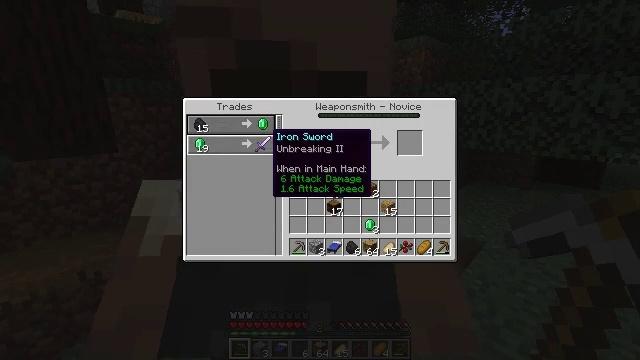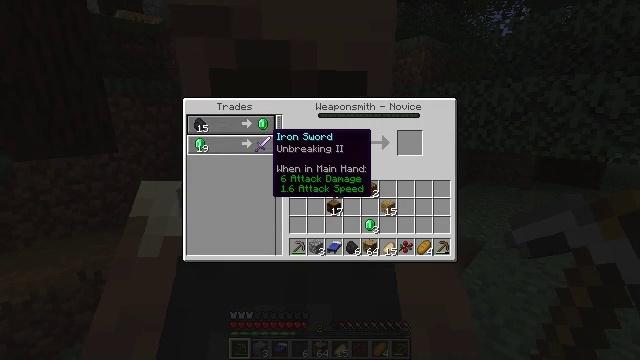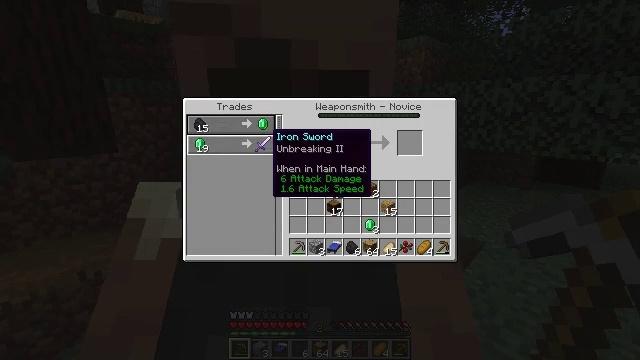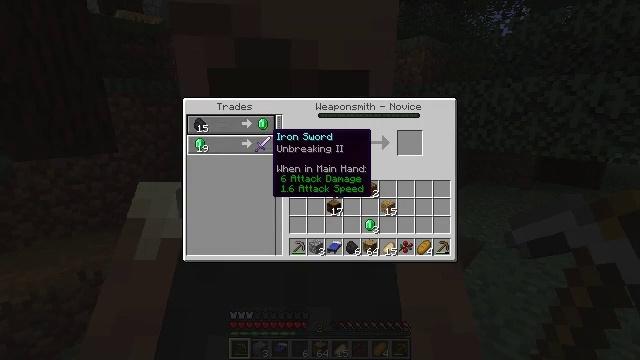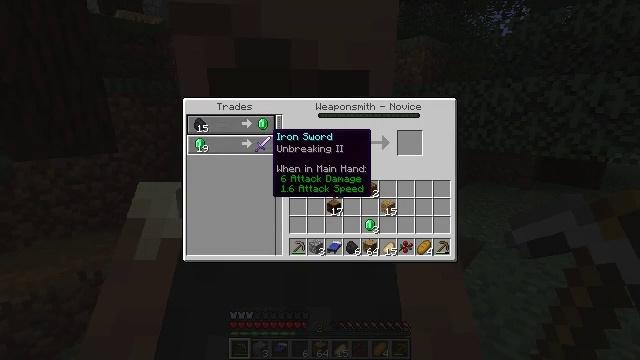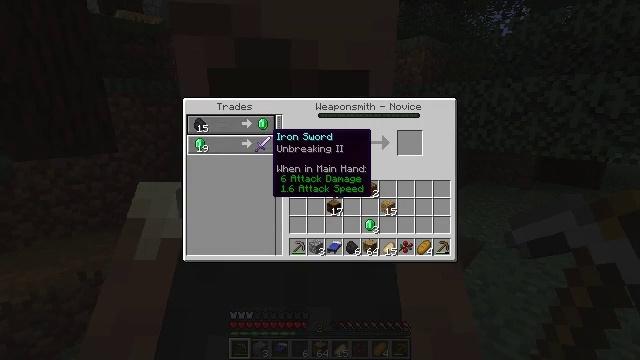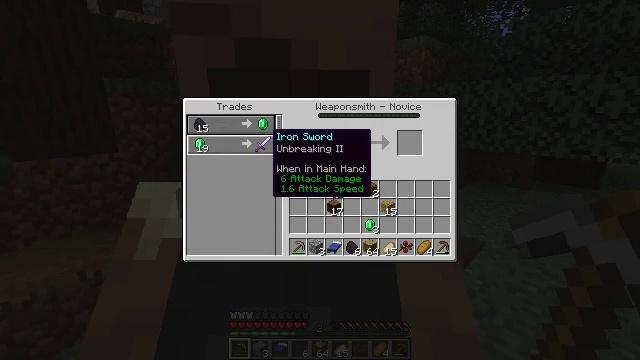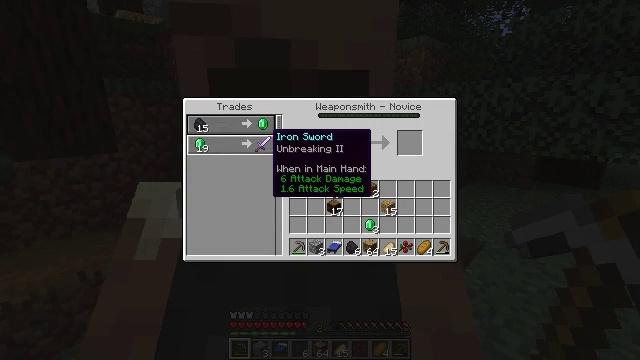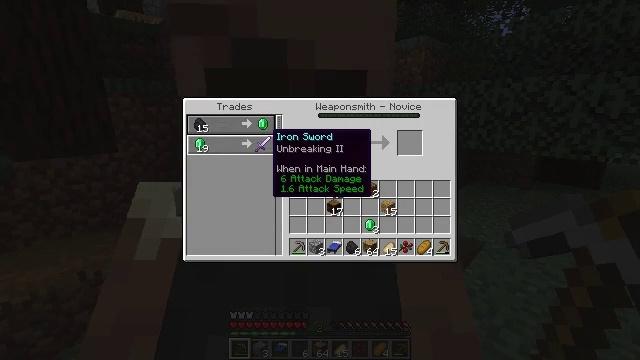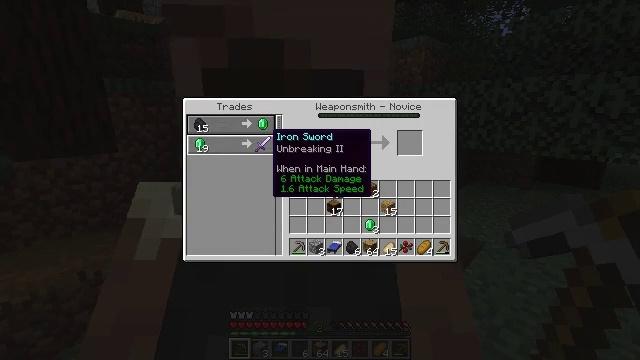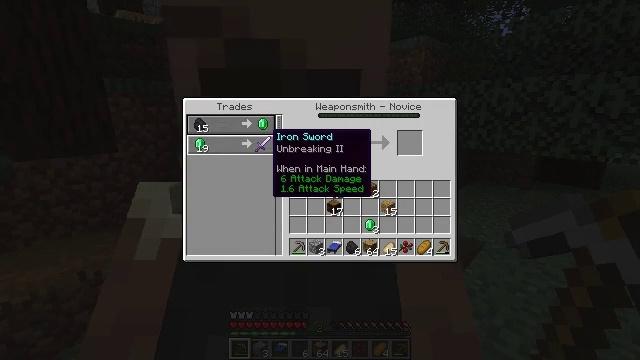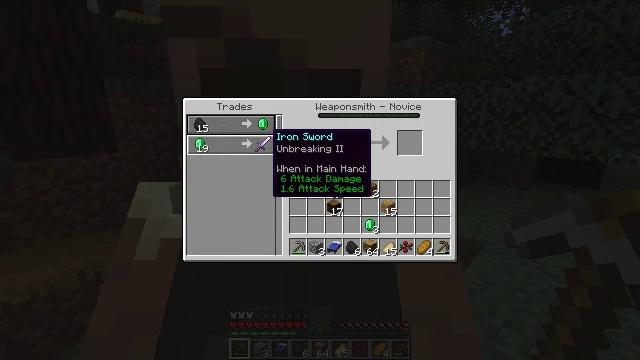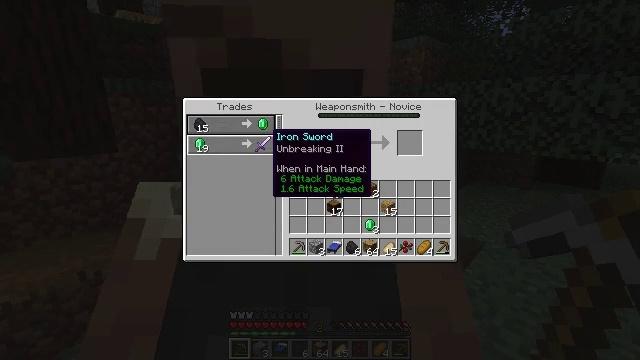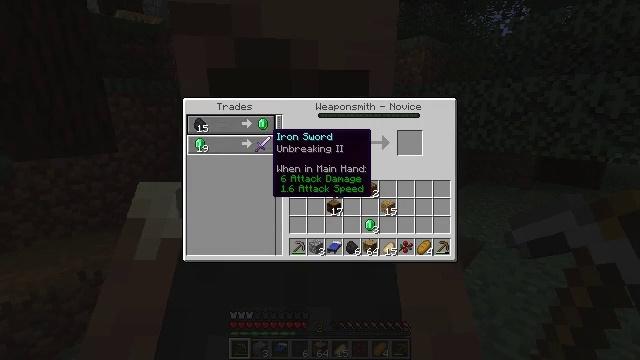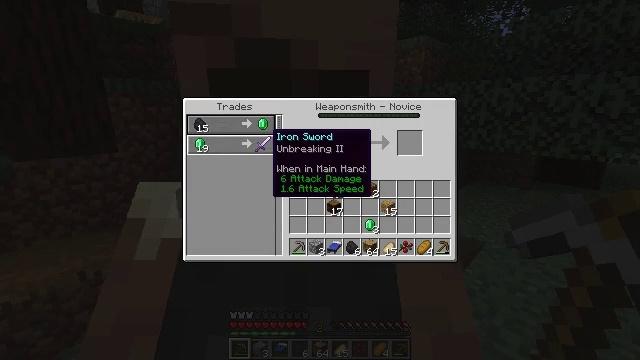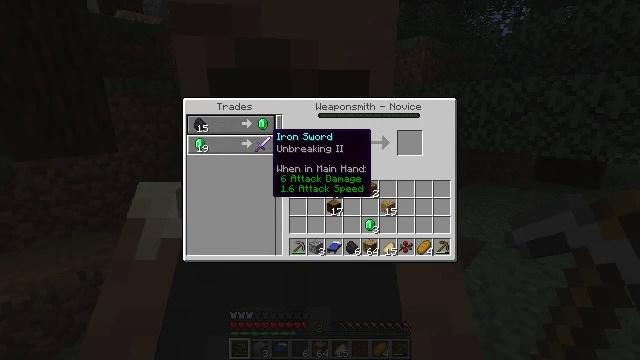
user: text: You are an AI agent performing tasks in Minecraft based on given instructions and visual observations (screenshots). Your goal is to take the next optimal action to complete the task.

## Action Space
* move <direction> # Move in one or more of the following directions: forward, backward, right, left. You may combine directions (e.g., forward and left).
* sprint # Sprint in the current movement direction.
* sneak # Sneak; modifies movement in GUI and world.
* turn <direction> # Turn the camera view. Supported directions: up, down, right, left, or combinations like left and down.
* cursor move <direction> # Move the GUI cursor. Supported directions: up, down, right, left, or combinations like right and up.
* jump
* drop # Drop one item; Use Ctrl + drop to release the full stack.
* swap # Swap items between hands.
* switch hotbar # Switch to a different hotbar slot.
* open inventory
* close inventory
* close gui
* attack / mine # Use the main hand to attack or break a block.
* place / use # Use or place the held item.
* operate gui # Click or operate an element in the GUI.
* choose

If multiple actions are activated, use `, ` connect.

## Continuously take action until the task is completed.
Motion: motion action
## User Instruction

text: craft item air
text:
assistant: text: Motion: no_op
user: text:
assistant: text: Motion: no_op
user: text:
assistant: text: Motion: no_op
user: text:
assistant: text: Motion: no_op
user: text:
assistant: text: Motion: no_op
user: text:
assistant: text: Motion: no_op
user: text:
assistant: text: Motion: no_op
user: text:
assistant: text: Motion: no_op
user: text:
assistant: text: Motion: no_op
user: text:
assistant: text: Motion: no_op
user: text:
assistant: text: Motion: no_op
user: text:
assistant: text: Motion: no_op
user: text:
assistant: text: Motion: no_op
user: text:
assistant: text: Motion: no_op
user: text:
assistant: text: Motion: no_op
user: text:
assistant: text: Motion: no_op
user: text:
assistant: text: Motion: no_op
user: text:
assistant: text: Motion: no_op
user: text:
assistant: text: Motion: no_op
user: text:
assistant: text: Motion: no_op
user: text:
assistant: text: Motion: no_op
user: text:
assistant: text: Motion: no_op
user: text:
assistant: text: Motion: no_op
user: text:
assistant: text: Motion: no_op
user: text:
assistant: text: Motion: no_op
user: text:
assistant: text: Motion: no_op
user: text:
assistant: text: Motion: no_op
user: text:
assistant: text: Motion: no_op
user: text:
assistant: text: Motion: close gui
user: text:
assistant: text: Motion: no_op